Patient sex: M
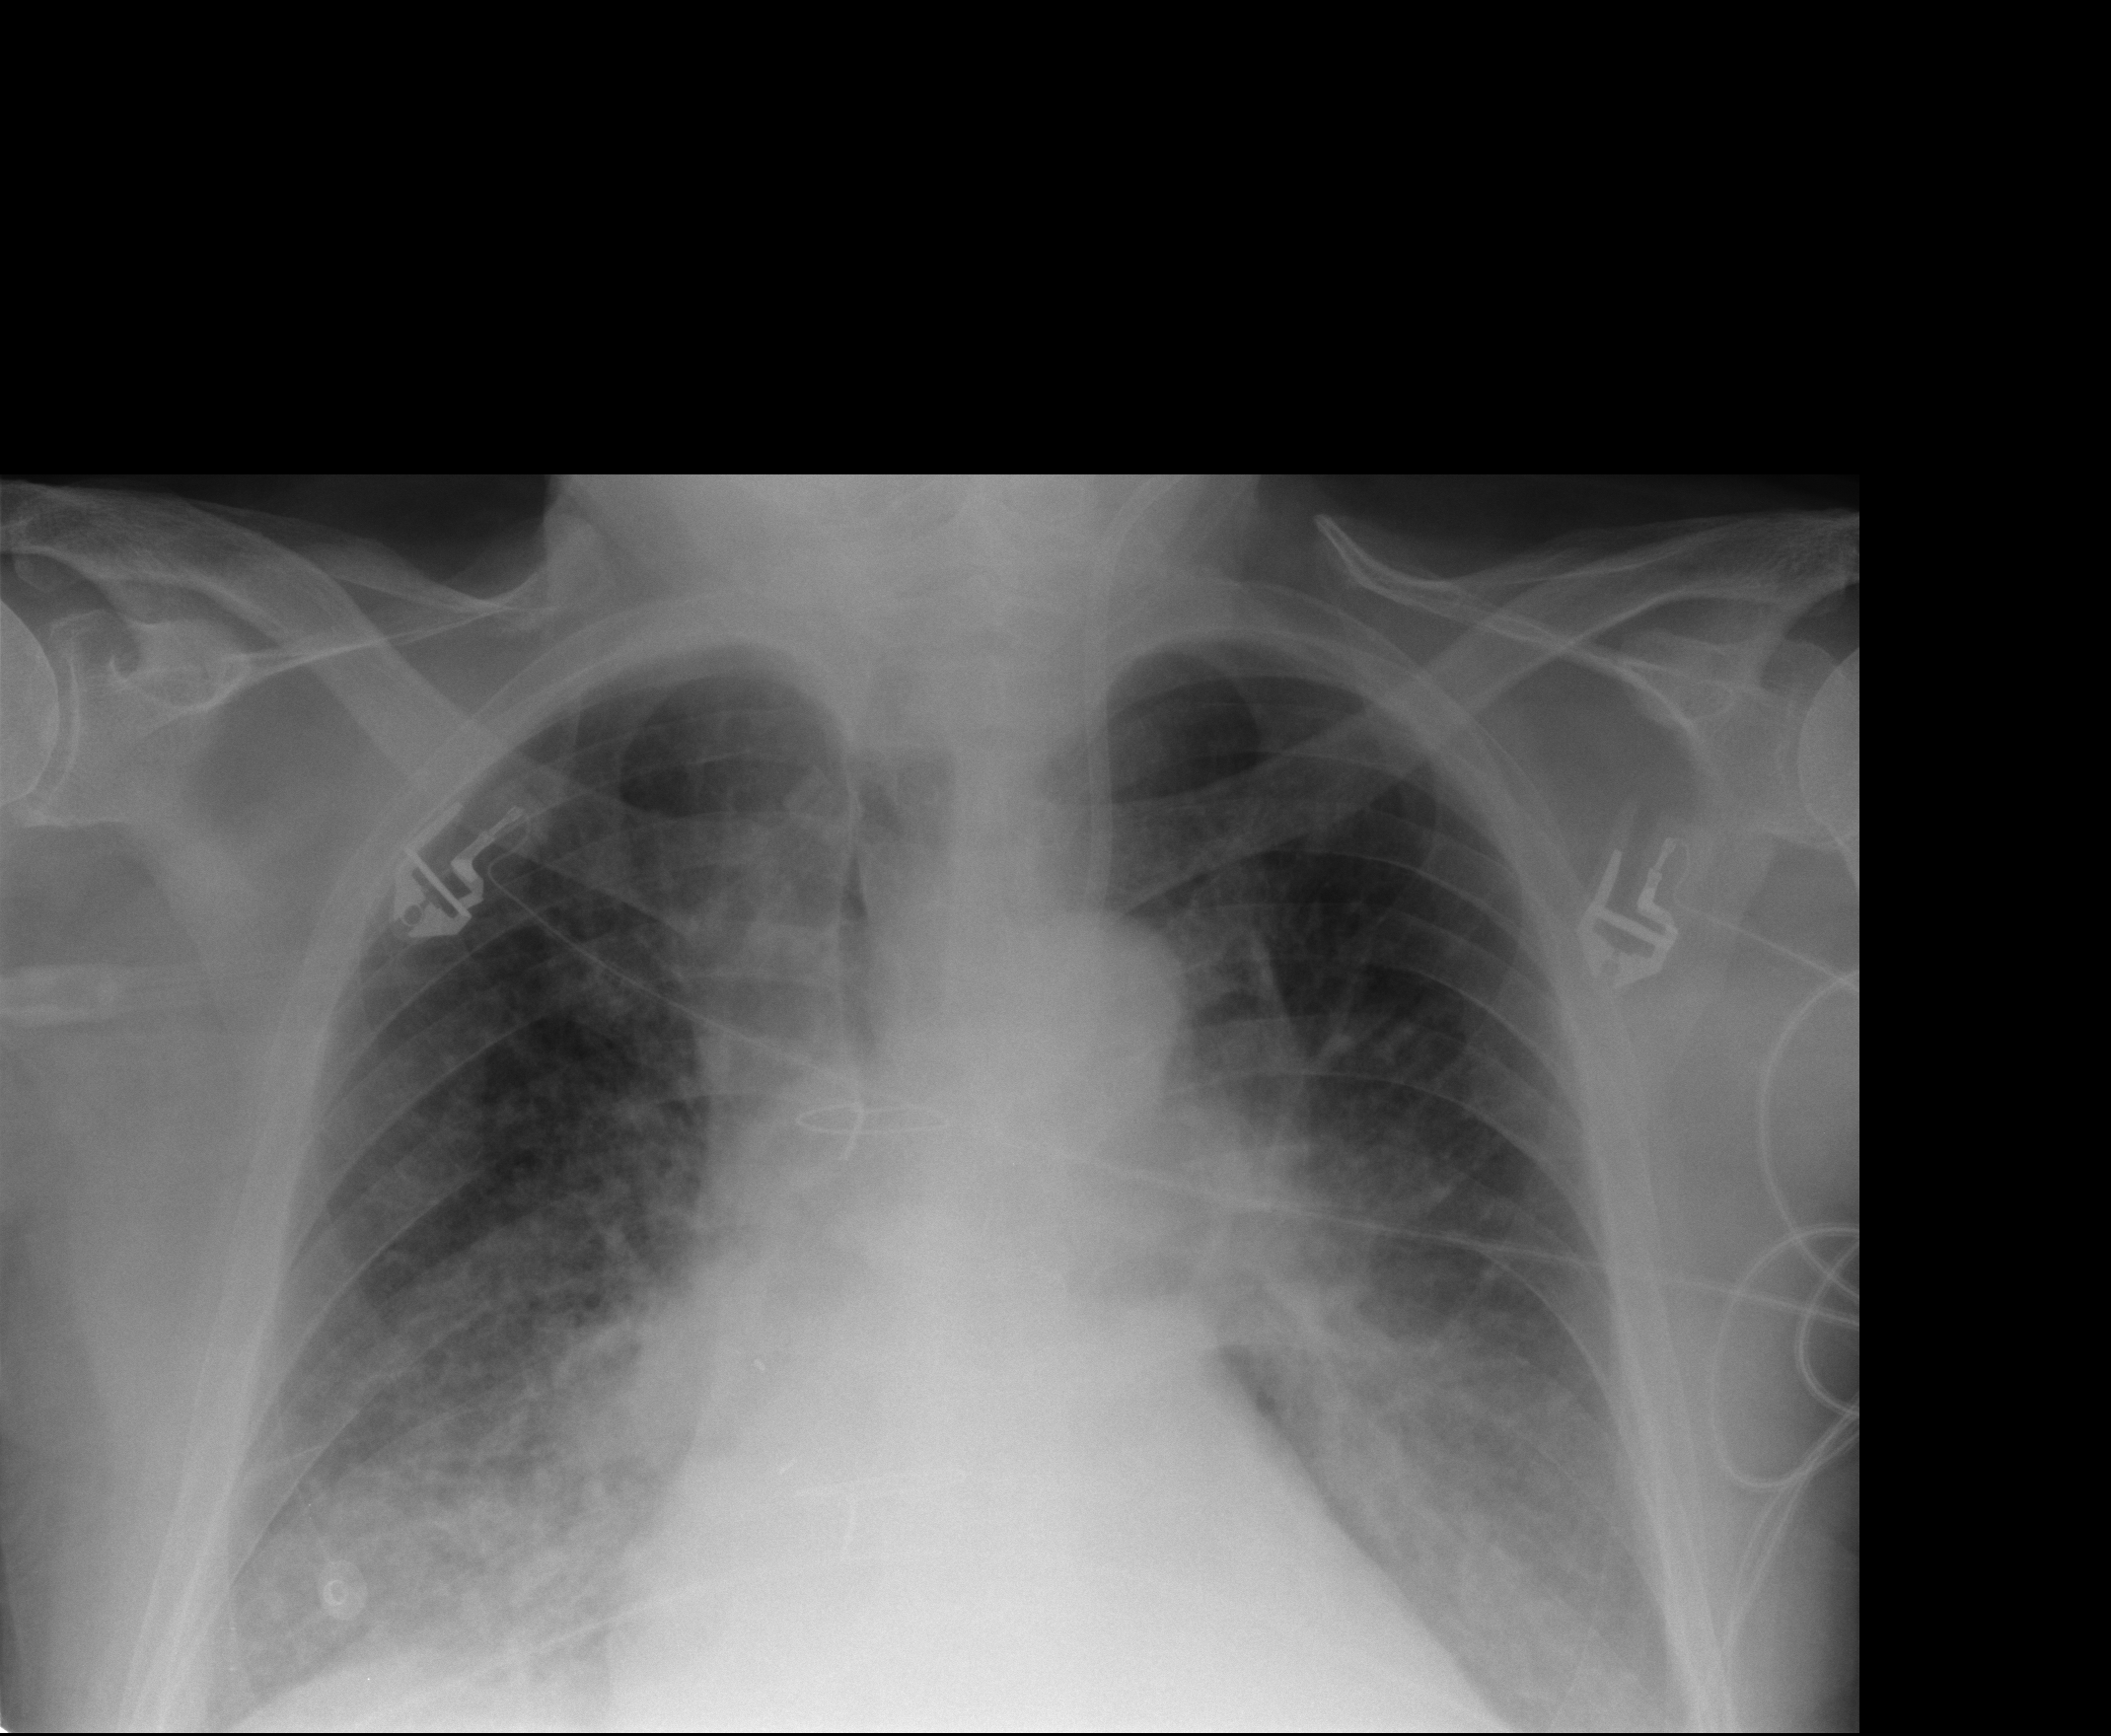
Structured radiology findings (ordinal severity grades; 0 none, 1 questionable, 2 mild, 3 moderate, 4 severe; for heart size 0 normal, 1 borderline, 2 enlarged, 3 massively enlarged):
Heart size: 1
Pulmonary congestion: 2
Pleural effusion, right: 0
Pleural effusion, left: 0
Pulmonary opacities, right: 2
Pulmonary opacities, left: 2
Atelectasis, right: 2
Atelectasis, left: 2